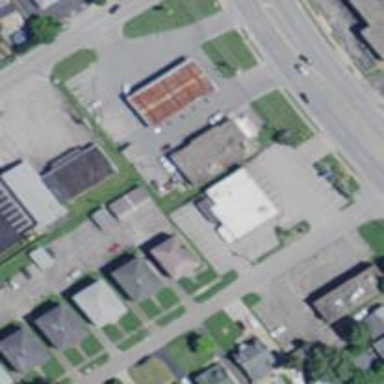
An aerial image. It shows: Convenience shop.